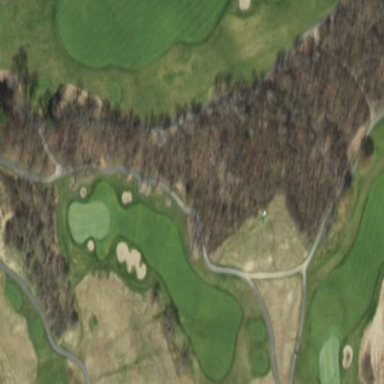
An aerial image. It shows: Grassy area designated as golf fairway.